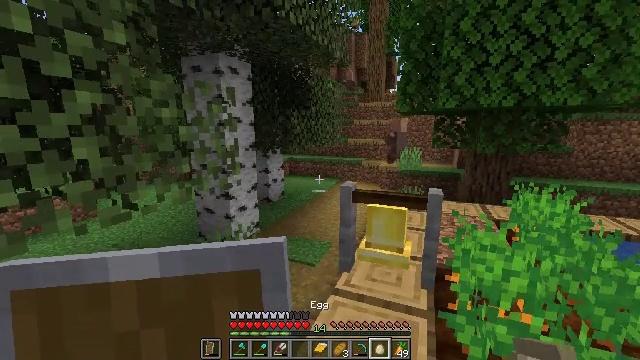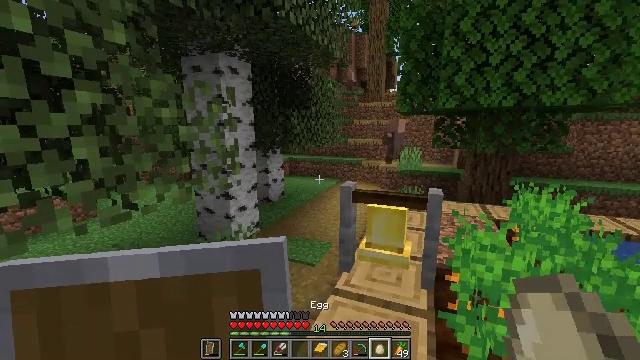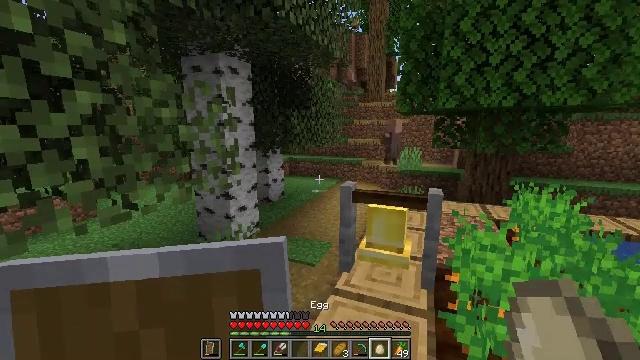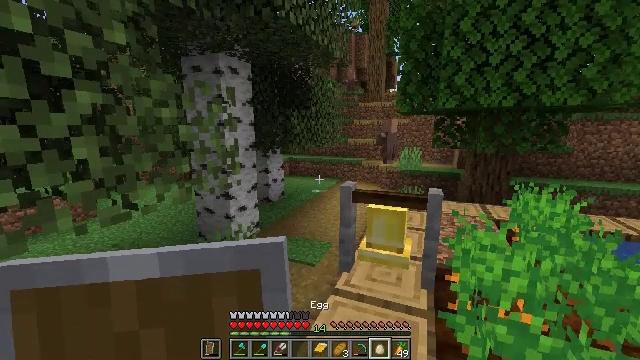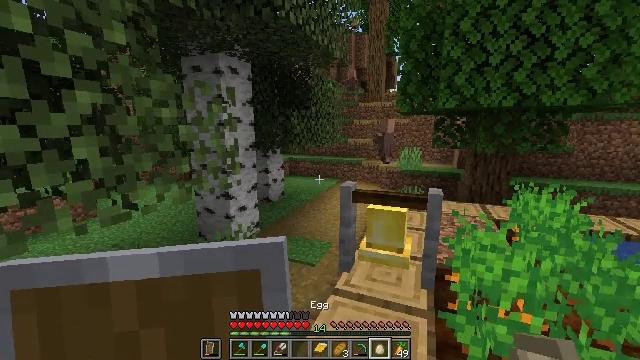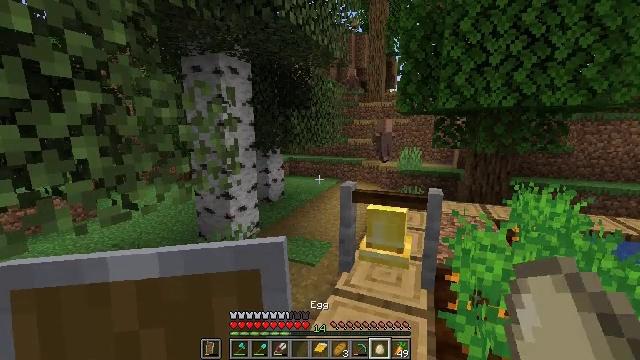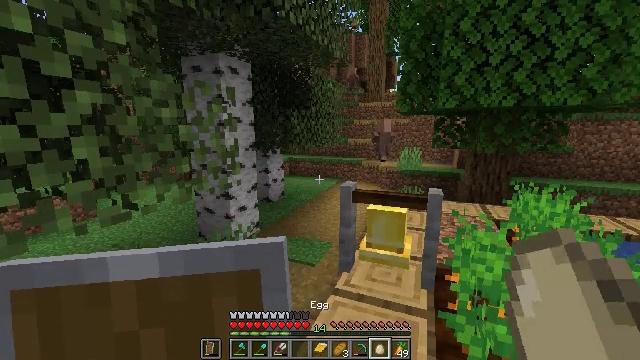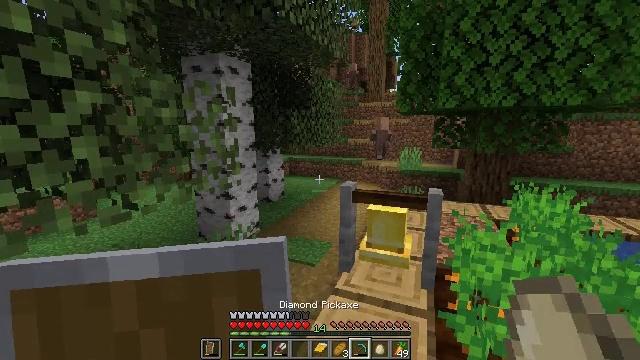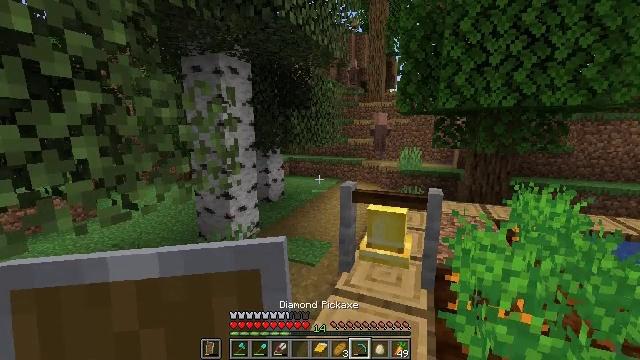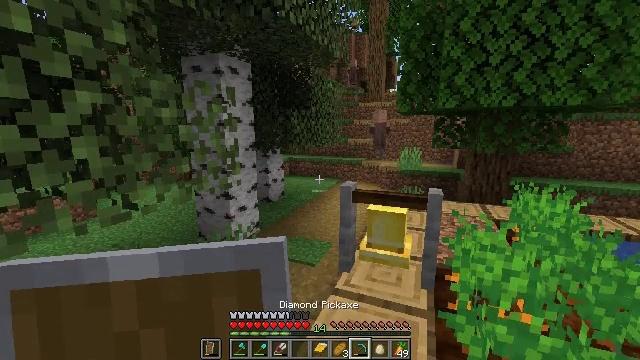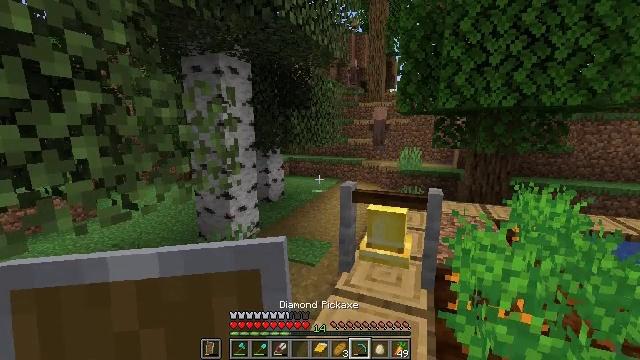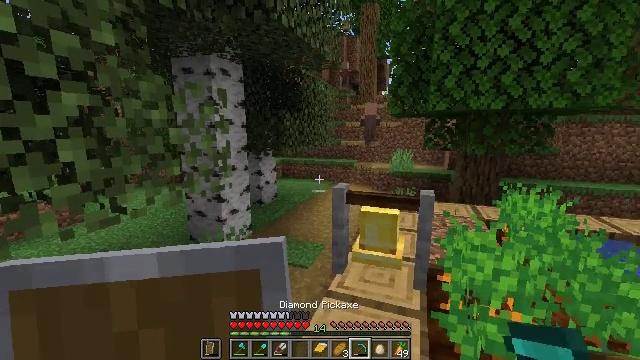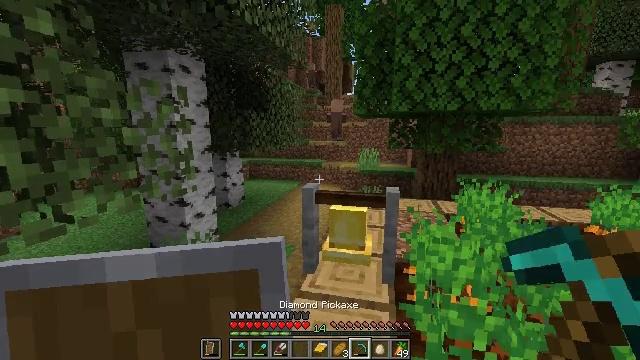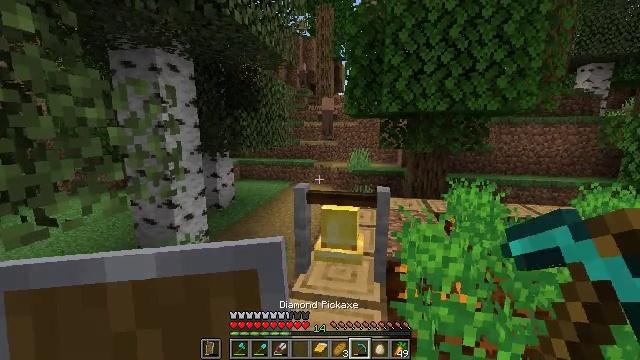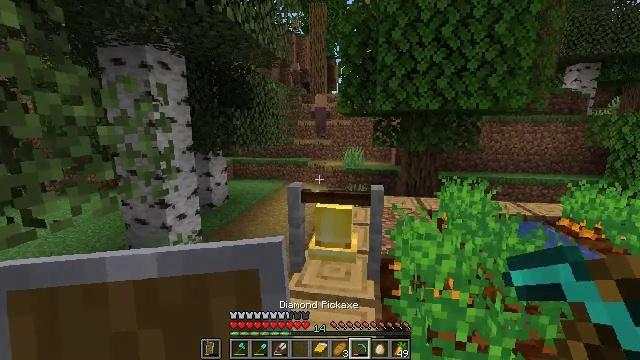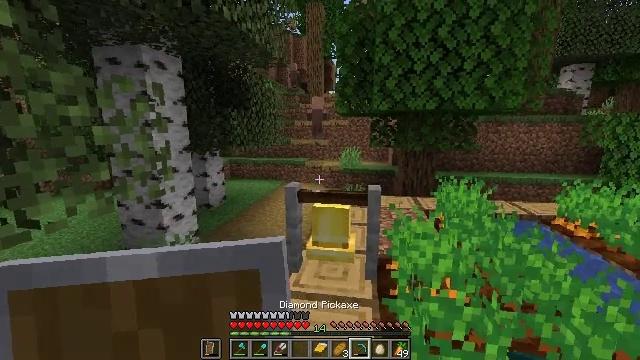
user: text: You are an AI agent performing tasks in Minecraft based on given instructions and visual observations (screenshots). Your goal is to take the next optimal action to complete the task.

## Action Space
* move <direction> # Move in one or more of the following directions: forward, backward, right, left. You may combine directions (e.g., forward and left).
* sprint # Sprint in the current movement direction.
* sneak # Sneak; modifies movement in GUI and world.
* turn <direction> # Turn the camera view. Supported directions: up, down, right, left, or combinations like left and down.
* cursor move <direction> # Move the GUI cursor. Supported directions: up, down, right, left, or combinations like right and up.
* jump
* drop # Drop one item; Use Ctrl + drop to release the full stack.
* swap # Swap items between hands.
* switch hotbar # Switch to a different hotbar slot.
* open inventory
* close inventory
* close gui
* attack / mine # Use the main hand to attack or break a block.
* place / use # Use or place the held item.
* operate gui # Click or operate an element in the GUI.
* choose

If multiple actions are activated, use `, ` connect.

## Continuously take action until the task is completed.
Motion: motion action
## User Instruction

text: Attack the bell to remove it.
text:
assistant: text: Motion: no_op
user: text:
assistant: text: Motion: no_op
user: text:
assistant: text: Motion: no_op
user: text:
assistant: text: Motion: no_op
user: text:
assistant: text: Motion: no_op
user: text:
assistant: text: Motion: no_op
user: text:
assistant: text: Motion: no_op
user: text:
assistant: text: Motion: no_op
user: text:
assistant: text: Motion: no_op
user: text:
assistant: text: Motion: no_op
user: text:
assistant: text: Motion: turn right
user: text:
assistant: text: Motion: turn right
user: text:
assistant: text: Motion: turn right
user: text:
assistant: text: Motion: turn right
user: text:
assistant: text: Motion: no_op
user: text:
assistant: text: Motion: turn right, attack / mine
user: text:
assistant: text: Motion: attack / mine
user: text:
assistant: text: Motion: turn down, attack / mine
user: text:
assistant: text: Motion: turn down, attack / mine
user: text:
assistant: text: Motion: attack / mine
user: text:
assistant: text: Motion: turn down, attack / mine
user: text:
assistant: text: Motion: turn down, attack / mine
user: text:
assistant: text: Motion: attack / mine
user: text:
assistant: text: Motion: attack / mine
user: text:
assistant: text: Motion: attack / mine
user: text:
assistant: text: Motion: attack / mine
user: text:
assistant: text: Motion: attack / mine
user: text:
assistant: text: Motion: attack / mine
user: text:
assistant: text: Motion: attack / mine
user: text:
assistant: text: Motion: attack / mine